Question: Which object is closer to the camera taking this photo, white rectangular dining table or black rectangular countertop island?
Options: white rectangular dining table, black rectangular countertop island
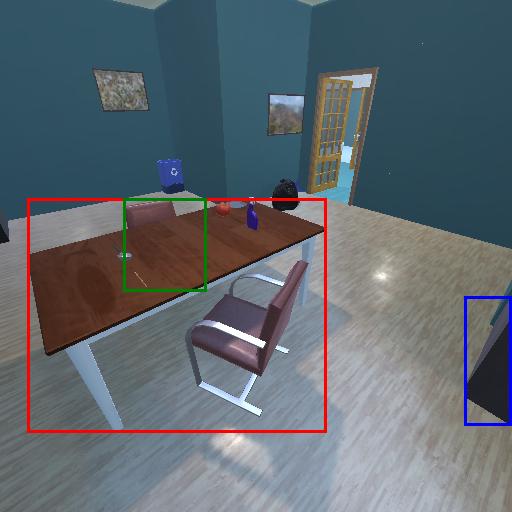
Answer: white rectangular dining table